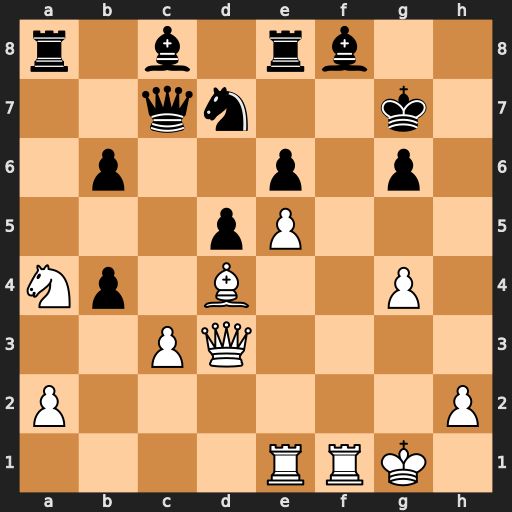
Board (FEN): r1b1rb2/2qn2k1/1p2p1p1/3pP3/Np1B2P1/2PQ4/P6P/4RRK1
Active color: w
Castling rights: -
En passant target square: -
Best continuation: Rf6 Nxf6 exf6+ Kh7 Qh3+